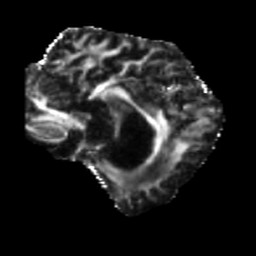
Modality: FA
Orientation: sagittal
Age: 65
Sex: female
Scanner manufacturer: siemens
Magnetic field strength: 3 T
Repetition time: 5.25 s
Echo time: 0.08 s